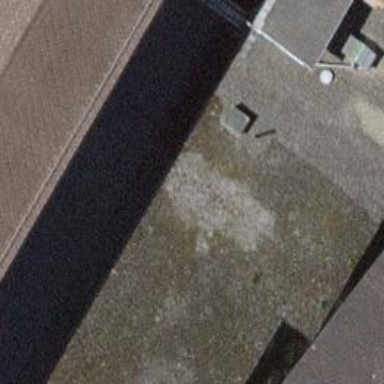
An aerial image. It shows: Industrial building.